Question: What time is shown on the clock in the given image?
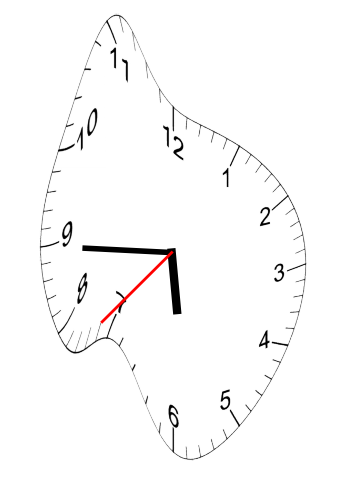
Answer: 05:44:37